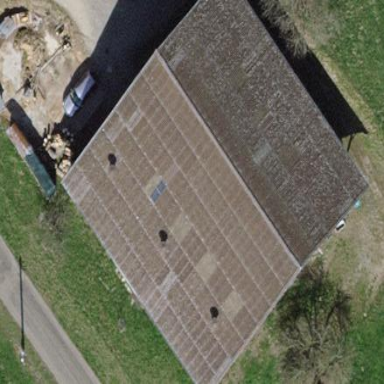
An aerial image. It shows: Barn.